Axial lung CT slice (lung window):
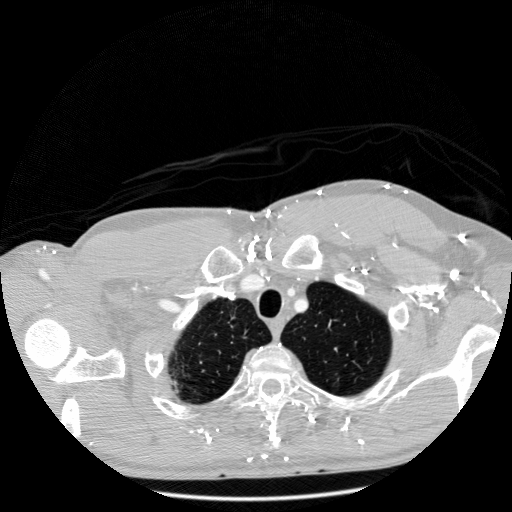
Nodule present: no